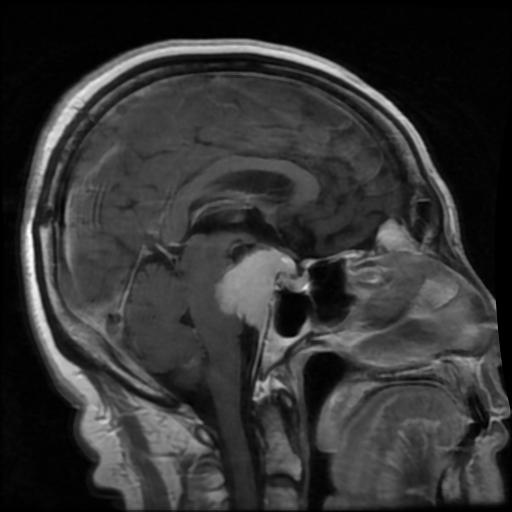
Label: meningioma